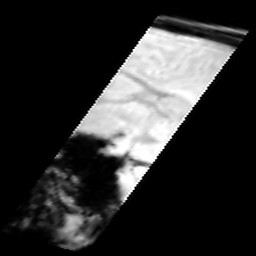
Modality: inplaneT1
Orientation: sagittal
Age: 27
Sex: male